Aerial crown-view tile of a tropical tree (Barro Colorado Island, Panama), acquired 20250512:
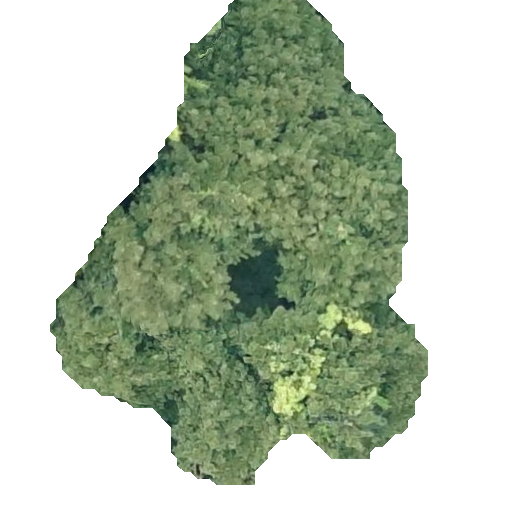
Species: Sloanea terniflora
GBIF accepted scientific name: Sloanea terniflora
Crown area: 172.971 m²